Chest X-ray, PA view. Patient: 36 years old, sex F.
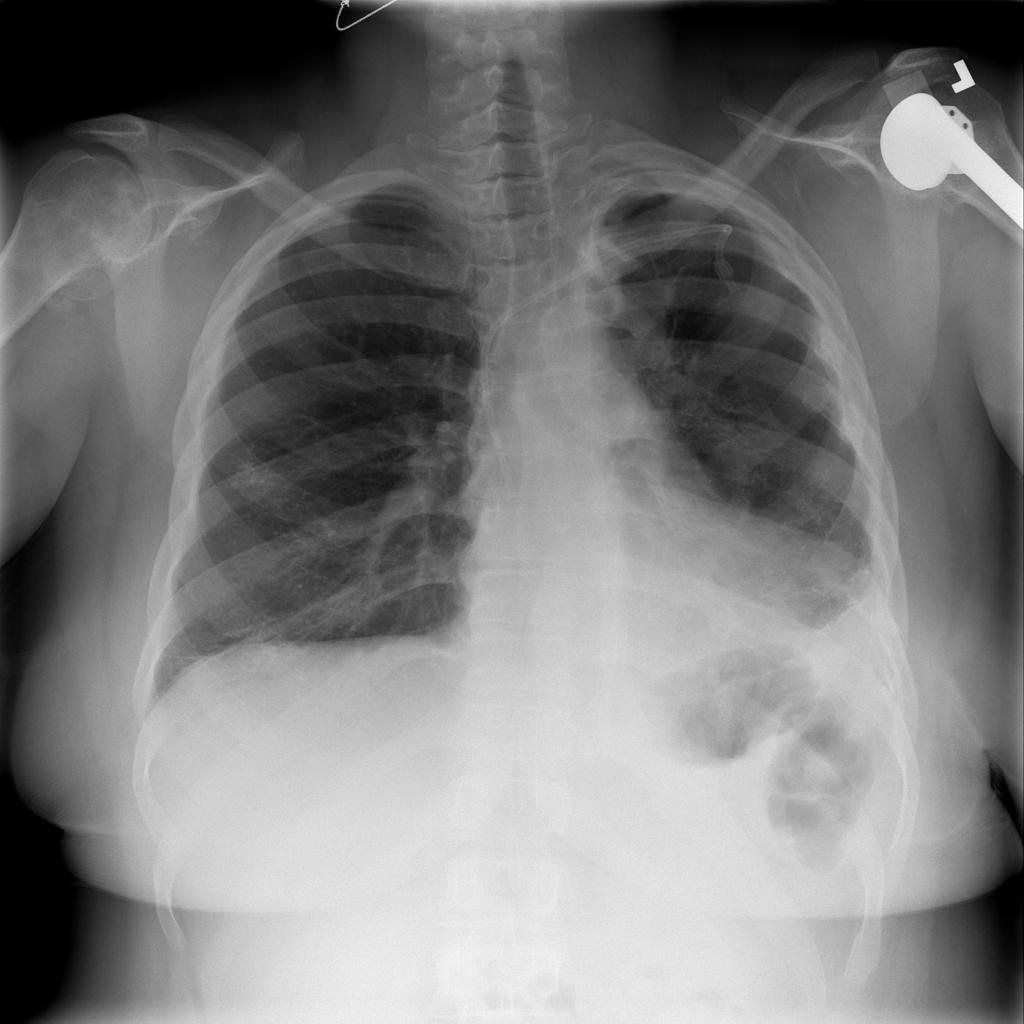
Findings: Atelectasis, Infiltration, Pleural_Thickening